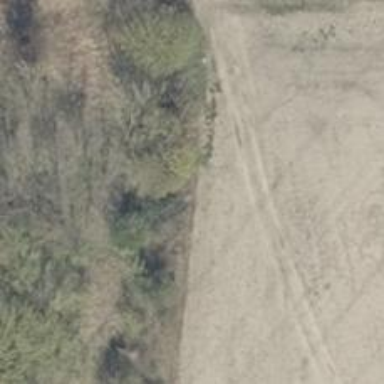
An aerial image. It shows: Hunting stand.